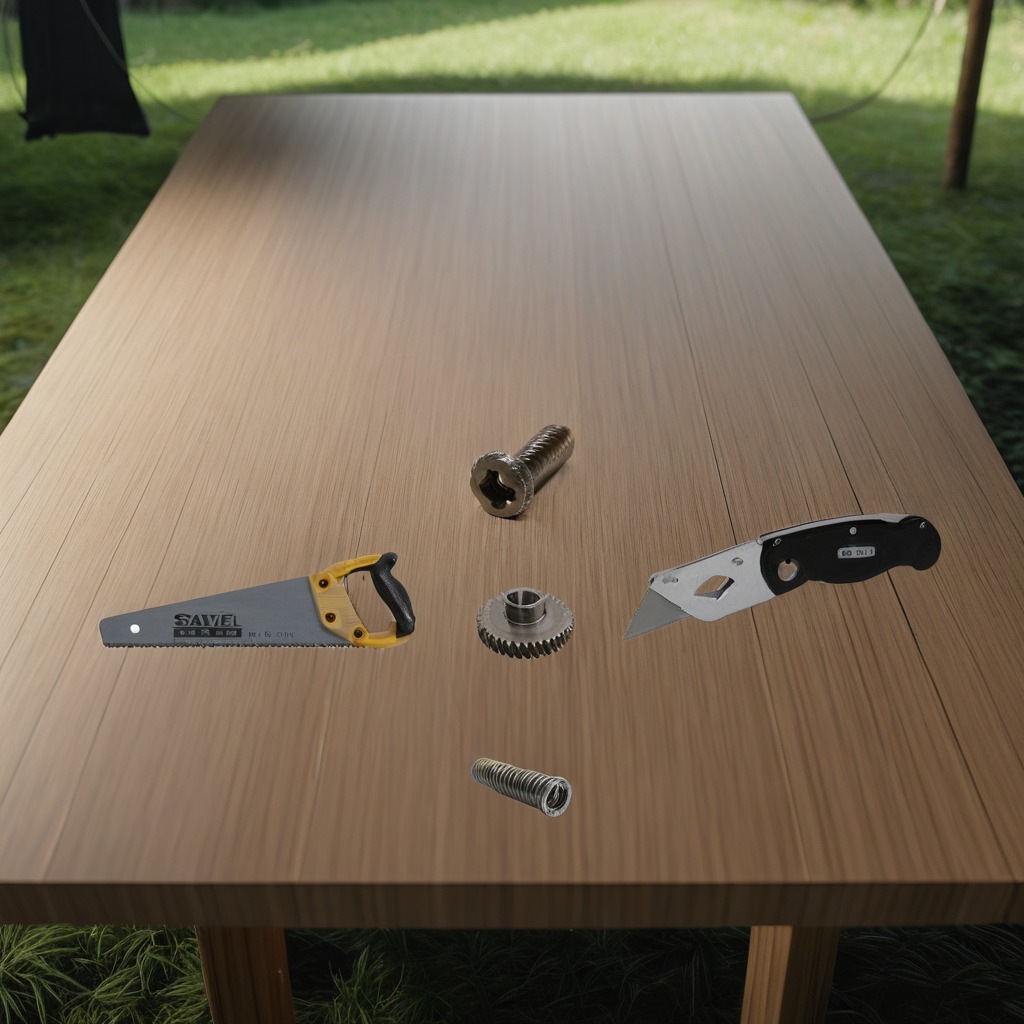
A gear with teeth, a knife, a screw, a coiled metal spring, and a saw are lying on a wooden table inside a jungle field workshop tent.